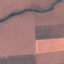
Label: AnnualCrop